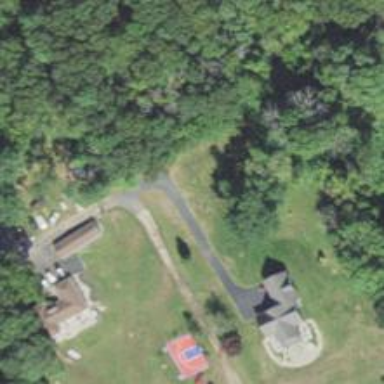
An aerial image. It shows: Residential driveway designated as service road.